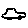
Label: car